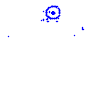
Particle: proton